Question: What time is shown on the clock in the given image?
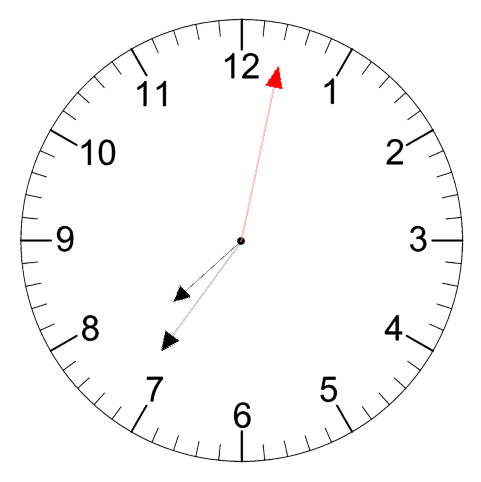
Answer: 07:36:02